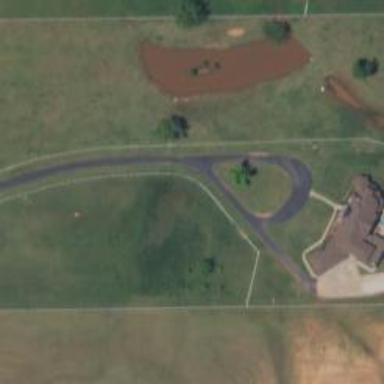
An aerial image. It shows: Turning loop on the road.